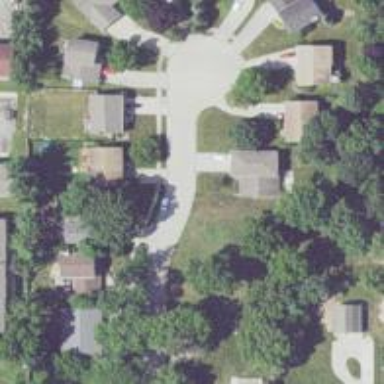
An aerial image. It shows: Single-family residential area in neighborhood setting.